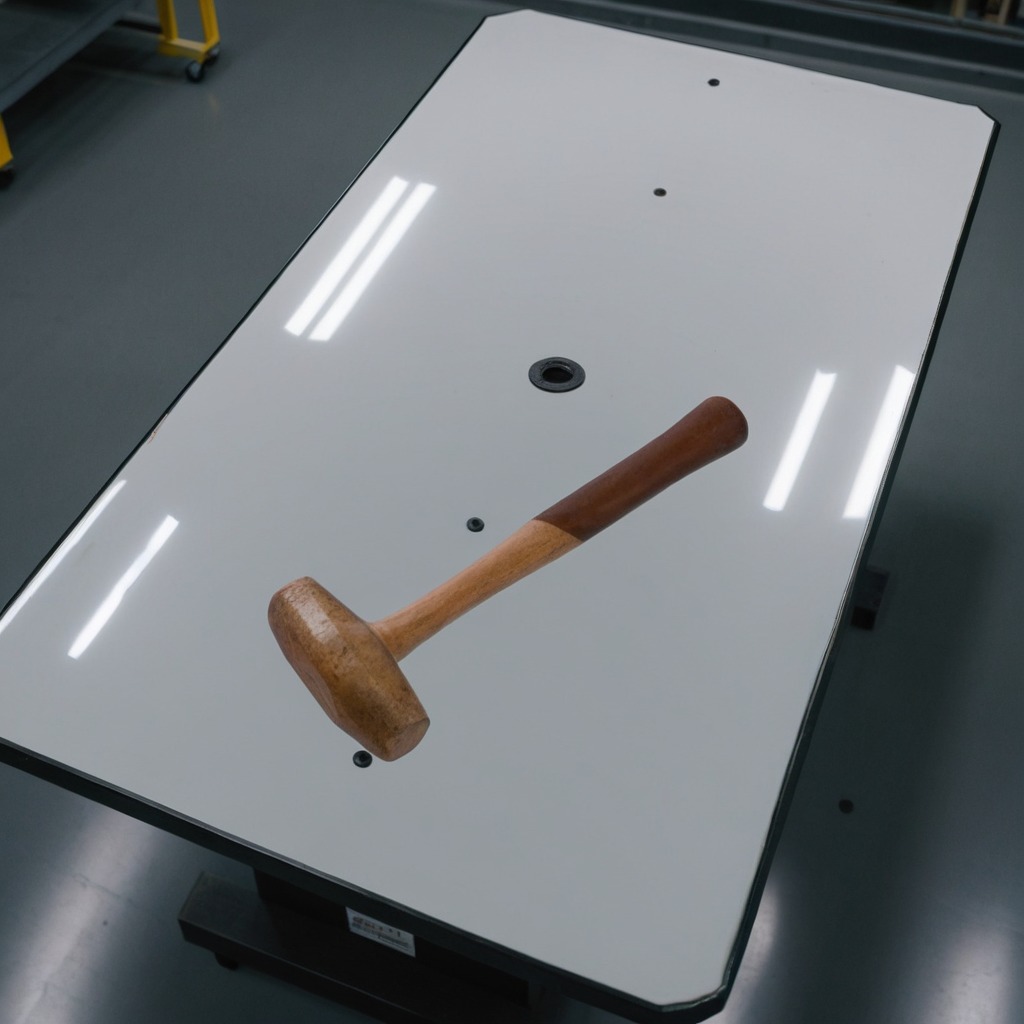
A hammer is lying on the table in a ship maintenance bay.